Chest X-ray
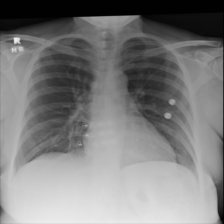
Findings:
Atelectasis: negative
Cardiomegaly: negative
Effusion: negative
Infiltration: negative
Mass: negative
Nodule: negative
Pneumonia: negative
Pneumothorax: negative
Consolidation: negative
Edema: negative
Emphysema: negative
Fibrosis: negative
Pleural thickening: negative
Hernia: negative